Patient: sex M, age 68
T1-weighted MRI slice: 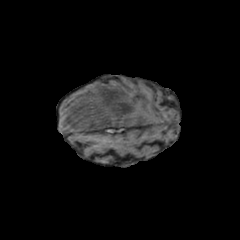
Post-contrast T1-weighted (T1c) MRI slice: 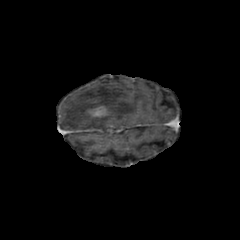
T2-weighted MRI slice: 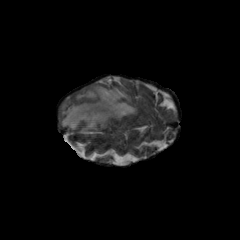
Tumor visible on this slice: yes
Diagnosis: Glioblastoma, IDH-wildtype
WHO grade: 4